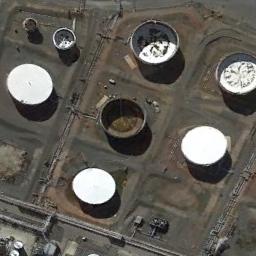
Label: storage tanks